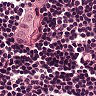
Metastatic tissue present: yes